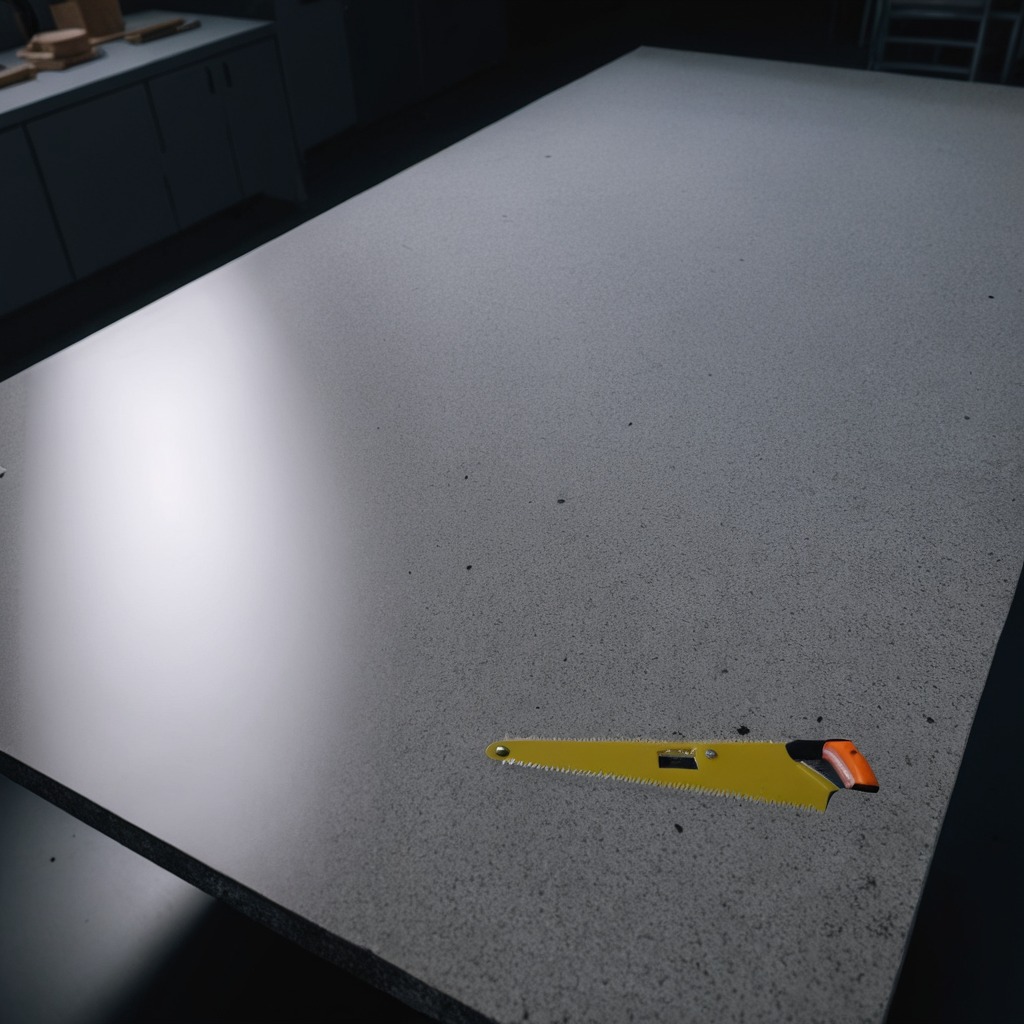
A metal saw is lying on a clean granite table inside a workshop at night.